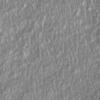
Label: not_dusty